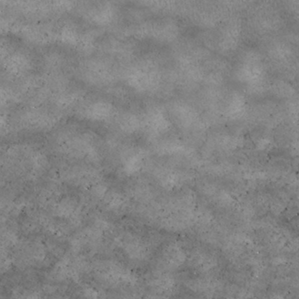
Label: non_frost